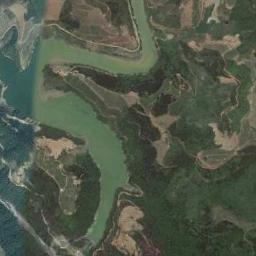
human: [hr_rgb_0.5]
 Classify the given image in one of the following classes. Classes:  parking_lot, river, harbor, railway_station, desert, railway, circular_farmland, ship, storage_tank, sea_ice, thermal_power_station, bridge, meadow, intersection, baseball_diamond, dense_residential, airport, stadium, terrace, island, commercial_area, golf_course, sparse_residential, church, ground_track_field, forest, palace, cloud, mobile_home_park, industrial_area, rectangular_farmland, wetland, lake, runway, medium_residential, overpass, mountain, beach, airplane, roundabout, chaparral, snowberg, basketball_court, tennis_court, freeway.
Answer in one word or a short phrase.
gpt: river